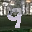
Label: 9